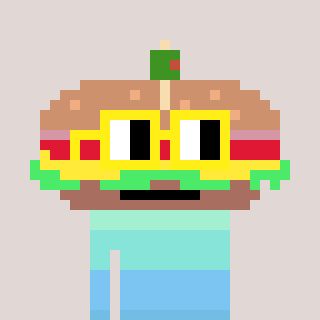
a pixel art character with square yellow glasses, a sandwich-shaped head and a hotbrown-colored body on a warm background